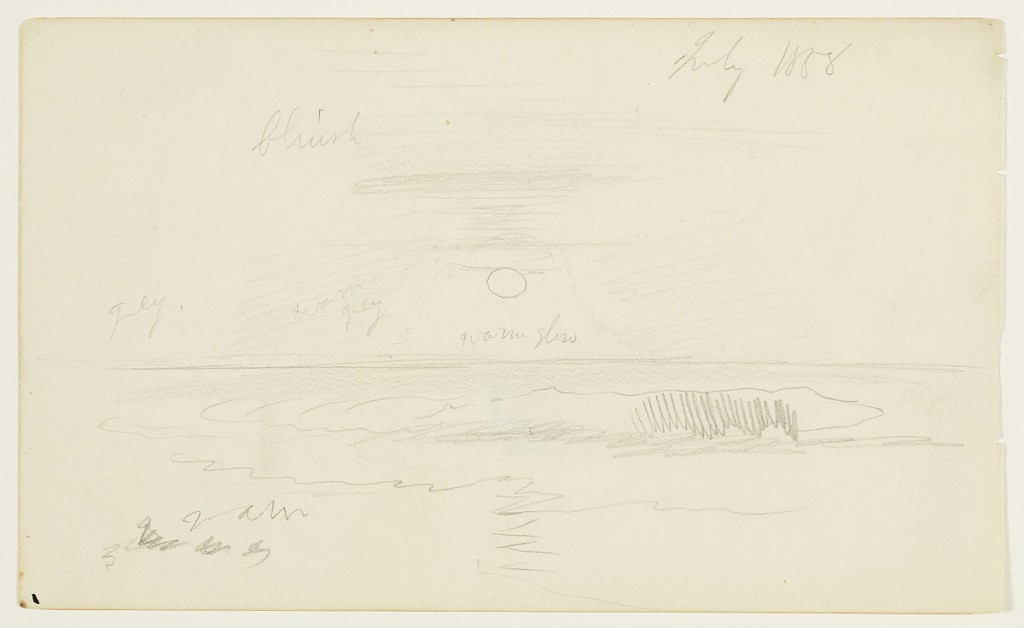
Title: Sunrise over the Atlantic, East Hampton, New York
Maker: Frederic Edwin Church, American, 1826–1900
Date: July 1858
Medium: Graphite on off-white wove paper
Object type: drawing
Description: Landscape sketch showing a view of the sunrise over the Atlantic Ocean, as seen from the coast of Long Island at East Hampton, New York. In the foreground, breaking waves crash and recede on the nearby sandy beach. At center, the low sun casts a luminous glow in the atmosphere around it as it rises from behind a flat, oceanic horizon. Hazy atmosphere or clouds are visible in the sky surrounding the sun.